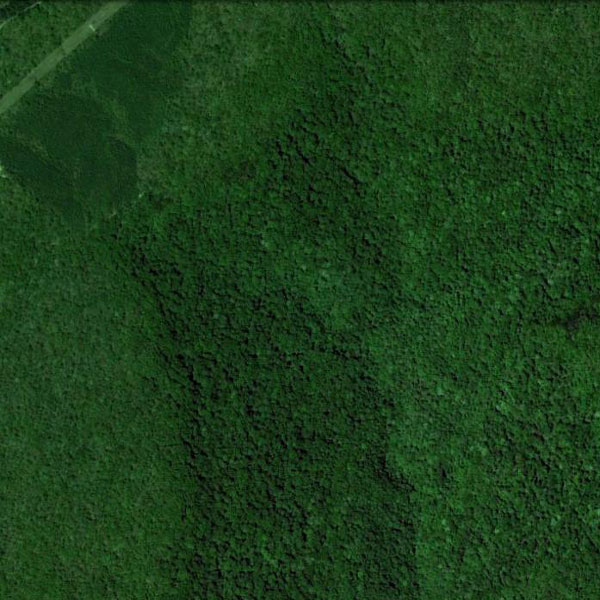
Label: Forest